Question: I am trying to collect the date and from my company Redmine using Python-Redmine. But I CAN NOT find out the attribute of .

I tried some common phrases like actual_completion_date/actual_due_date.. and also checked on <URL> for the right attribute name. However, still stuck here.
This is my code:
'''
from redminelib import Redmine
import urllib3
urllib3.disable_warnings(urllib3.exceptions.InsecureRequestWarning)
redmine = Redmine('https://abc.xyz.com', key=keyRedmine,requests={'verify': False})
issue = redmine.issue.get(326264)
print('start date: ', issue.start_date)
print('actual start date: ', issue.actual_start_date)
print('due date: ', issue.due_date)
print ('actual end date: N/A') # I want to find this value
'''
And here is my output:
'''
start date: 2021-03-03
actual start date: 2021-07-03
due date: 2021-08-25
actual end date: N/A
'''
When I try with my guessed phrase:
'''
print ('actual end date: ',issue.actual_due_date)
'''
The output is:
'''
Traceback (most recent call last):
File "d:/test.py", line 22, in <module>
print ('actual end date: ',issue.actual_due_date)
File "C:\Users\me\AppData\Roaming\Python\Python38\site-packages\redminelib\resources\standard.py", line 152, in __getattr__
return super(Issue, self).__getattr__(attr)
File "C:\Users\me\AppData\Roaming\Python\Python38\site-packages\redminelib\resources\base.py", line 197, in __getattr__
raise exceptions.ResourceAttrError
redminelib.exceptions.ResourceAttrError: Resource doesn't have the requested attribute
'''
Could you help me with how to get the for this case?
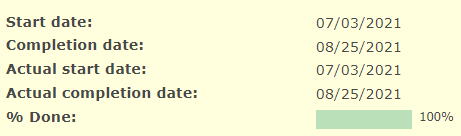
Answer: I find out the way for this attribute name. It is 'actual_due_date'.
I got it from:
- - - -
Then find your attributes here. In my case like
<URL>